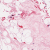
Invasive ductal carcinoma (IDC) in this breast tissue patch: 0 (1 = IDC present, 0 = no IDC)